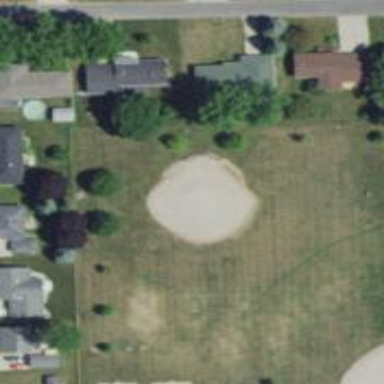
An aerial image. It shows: Baseball pitch for leisure land.